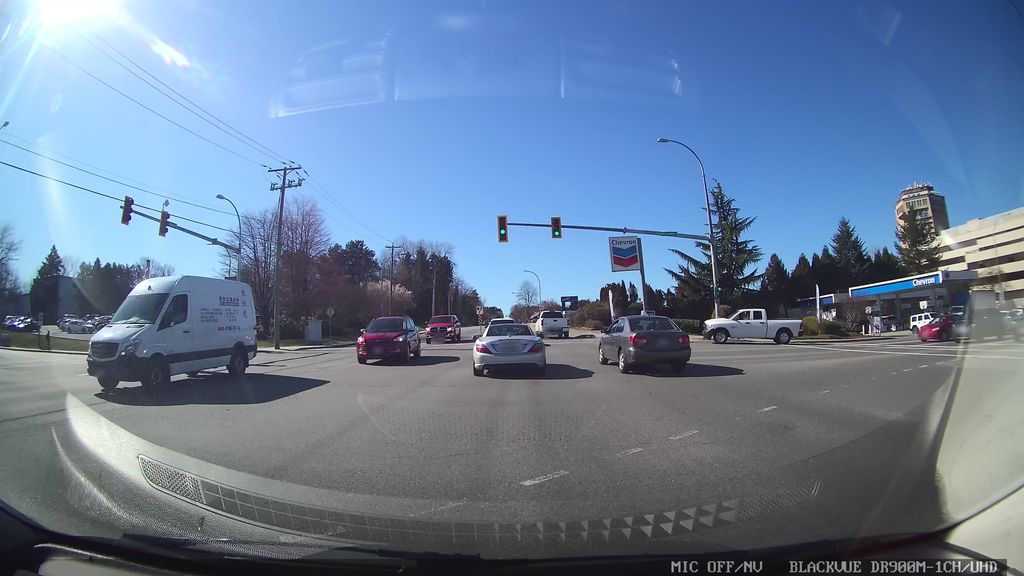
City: vancouver